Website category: restaurant
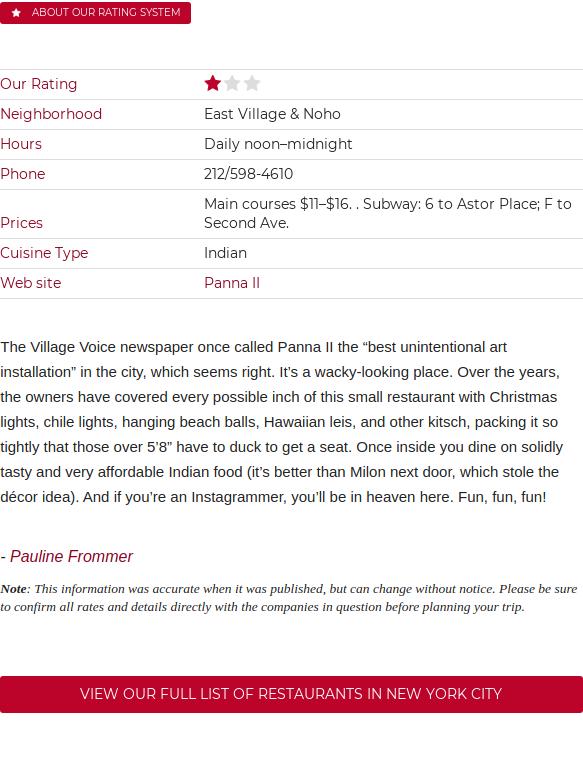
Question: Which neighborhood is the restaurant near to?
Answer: East Village & Noho

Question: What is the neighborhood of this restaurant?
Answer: East Village & Noho

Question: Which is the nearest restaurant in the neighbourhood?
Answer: East Village & Noho

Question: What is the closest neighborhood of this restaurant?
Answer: East Village & Noho

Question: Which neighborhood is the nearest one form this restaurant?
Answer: East Village & Noho

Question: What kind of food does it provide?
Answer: Indian

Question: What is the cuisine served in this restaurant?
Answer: Indian

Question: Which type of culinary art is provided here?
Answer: Indian

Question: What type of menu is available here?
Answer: Indian

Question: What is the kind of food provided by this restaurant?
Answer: Indian

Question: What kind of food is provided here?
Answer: Indian

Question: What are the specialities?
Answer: Indian

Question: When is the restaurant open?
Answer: Daily noonmidnight

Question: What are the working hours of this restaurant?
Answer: Daily noonmidnight

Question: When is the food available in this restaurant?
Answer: Daily noonmidnight

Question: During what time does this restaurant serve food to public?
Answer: Daily noonmidnight

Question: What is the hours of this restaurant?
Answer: Daily noonmidnight

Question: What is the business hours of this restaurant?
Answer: Daily noonmidnight

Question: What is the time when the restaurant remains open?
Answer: Daily noonmidnight

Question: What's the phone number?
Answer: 212/598-4610

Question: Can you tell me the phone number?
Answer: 212/598-4610

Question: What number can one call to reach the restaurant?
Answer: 212/598-4610

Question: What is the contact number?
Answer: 212/598-4610

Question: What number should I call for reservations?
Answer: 212/598-4610

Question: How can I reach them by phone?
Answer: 212/598-4610

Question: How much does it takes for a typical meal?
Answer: Main courses $11$16. . Subway: 6 to Astor Place; F to Second Ave.

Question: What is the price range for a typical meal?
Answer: Main courses $11$16. . Subway: 6 to Astor Place; F to Second Ave.

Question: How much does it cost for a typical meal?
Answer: Main courses $11$16. . Subway: 6 to Astor Place; F to Second Ave.

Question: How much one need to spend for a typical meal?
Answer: Main courses $11$16. . Subway: 6 to Astor Place; F to Second Ave.